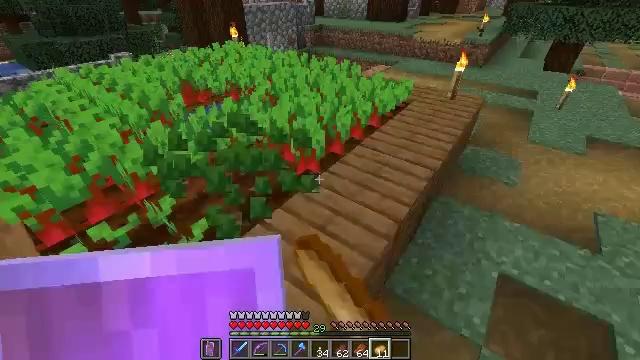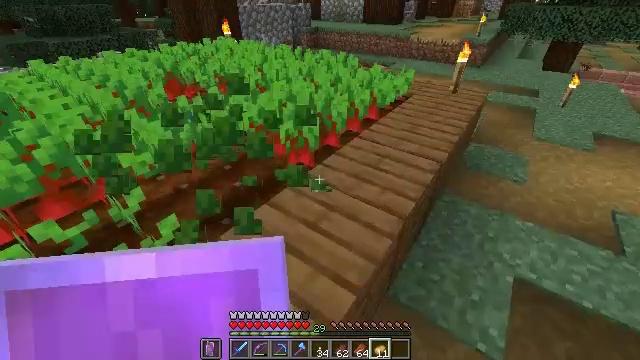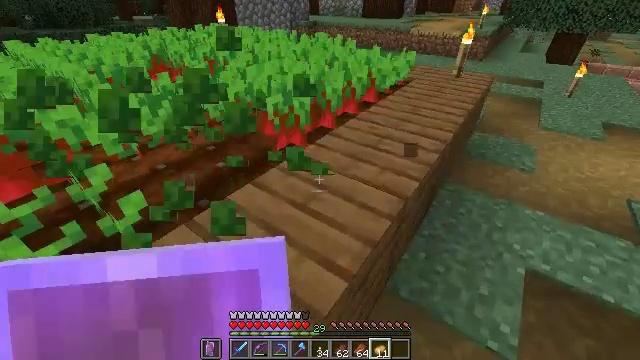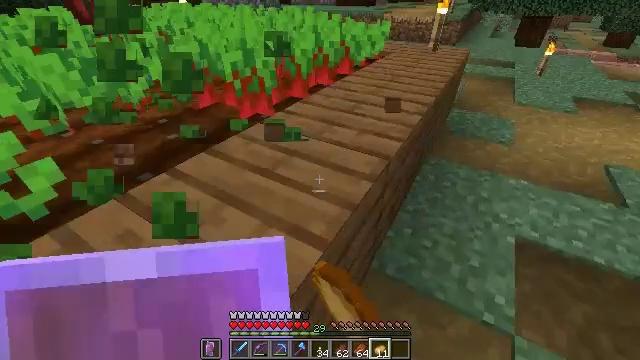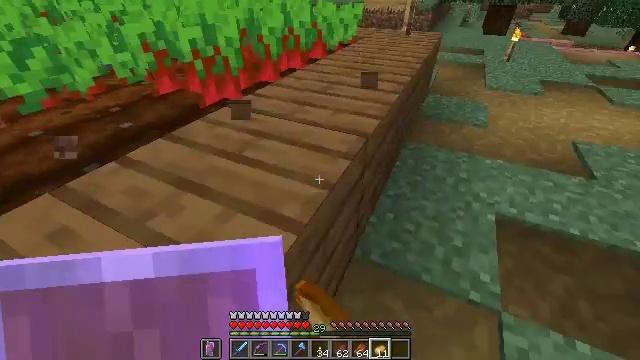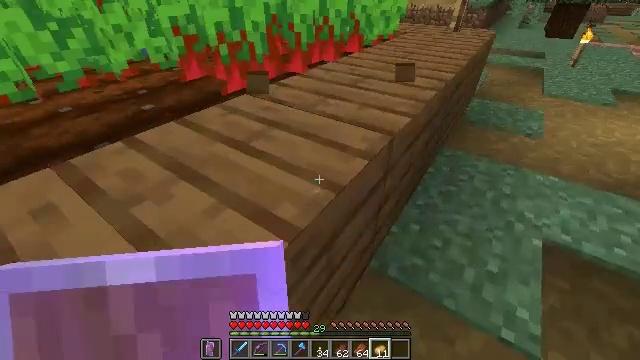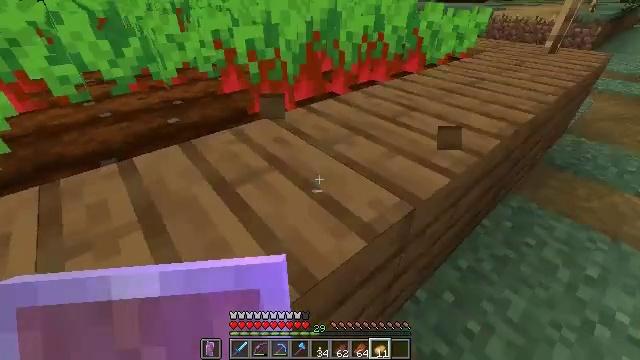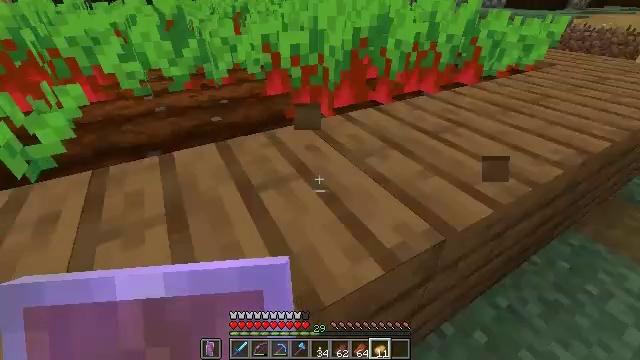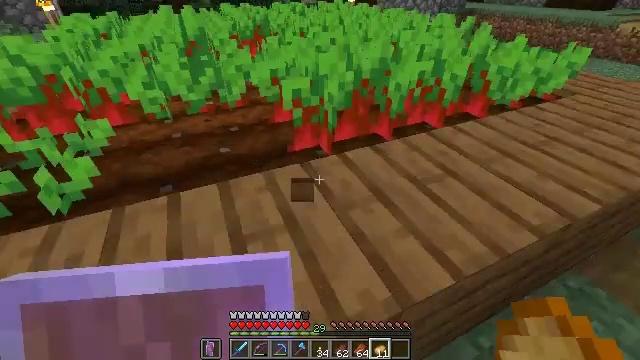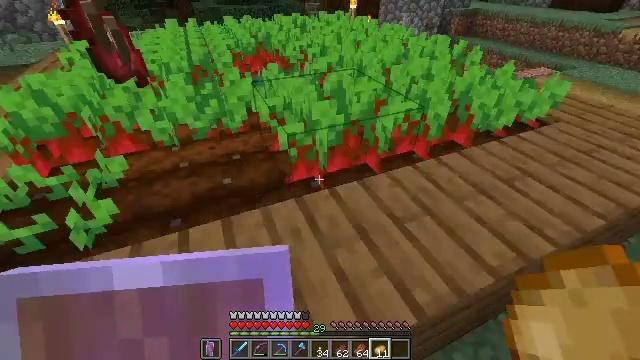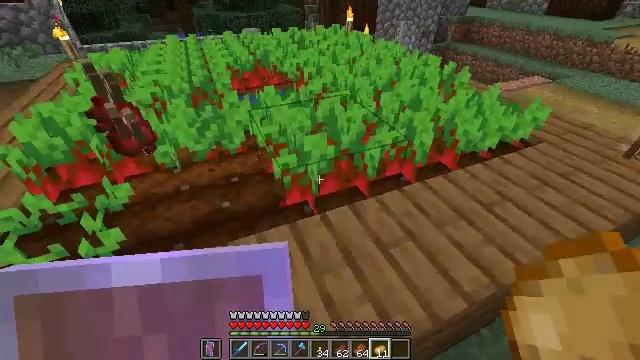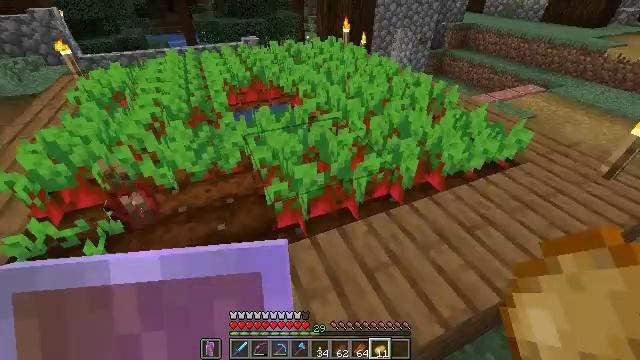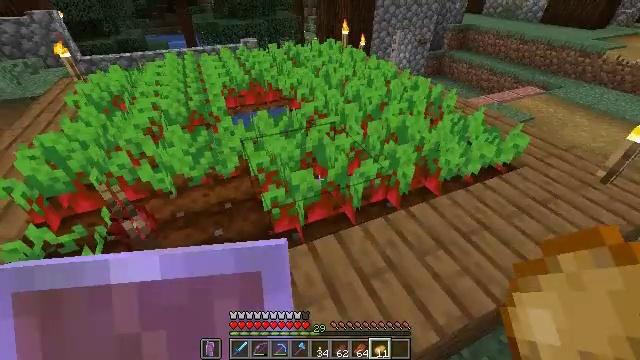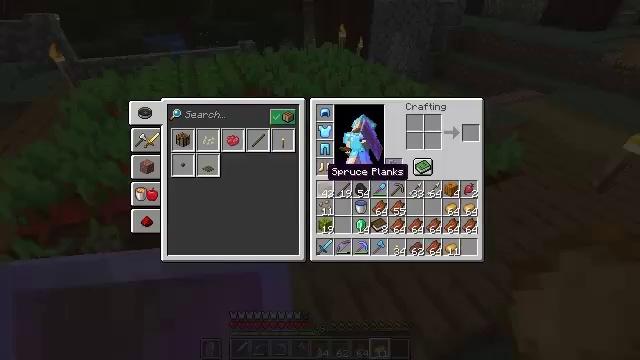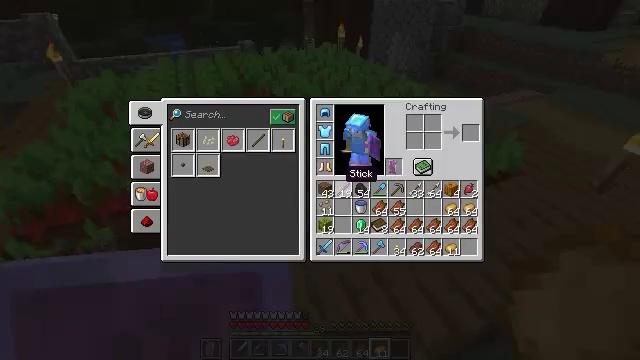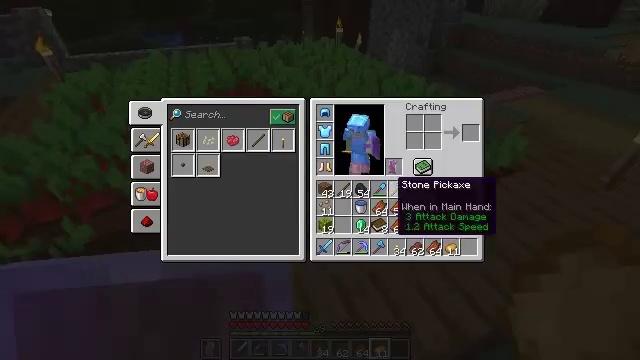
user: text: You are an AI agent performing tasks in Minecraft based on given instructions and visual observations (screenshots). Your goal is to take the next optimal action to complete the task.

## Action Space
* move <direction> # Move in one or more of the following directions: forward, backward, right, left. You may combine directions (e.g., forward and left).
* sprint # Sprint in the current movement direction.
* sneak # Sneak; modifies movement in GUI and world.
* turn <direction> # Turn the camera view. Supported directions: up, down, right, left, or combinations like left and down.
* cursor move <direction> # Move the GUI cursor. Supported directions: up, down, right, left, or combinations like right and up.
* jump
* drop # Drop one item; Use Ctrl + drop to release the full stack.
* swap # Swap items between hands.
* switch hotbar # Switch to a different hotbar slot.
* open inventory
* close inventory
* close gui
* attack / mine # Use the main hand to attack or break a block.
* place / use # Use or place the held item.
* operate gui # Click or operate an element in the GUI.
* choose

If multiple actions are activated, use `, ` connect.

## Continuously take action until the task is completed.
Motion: motion action
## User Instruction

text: Harvest the mature beetroots.
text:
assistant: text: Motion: move forward, turn up
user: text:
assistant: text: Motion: move forward, attack / mine
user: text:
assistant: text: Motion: move forward and move right, turn right, attack / mine
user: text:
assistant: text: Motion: move forward and move right, turn right
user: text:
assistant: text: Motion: move forward and move right, turn left
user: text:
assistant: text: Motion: move forward, turn left and up
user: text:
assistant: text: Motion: move forward, turn left
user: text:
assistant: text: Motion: move forward, turn left and down, jump
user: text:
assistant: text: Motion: move forward, turn down, jump
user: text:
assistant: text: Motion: move forward
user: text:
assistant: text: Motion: move forward
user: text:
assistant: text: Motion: move forward
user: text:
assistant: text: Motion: move forward, open inventory
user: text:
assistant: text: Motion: cursor move right, open inventory
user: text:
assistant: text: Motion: cursor move right and down
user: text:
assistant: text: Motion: cursor move right and down
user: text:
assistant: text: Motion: cursor move right
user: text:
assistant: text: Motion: sneak, cursor move right
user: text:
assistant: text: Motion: sneak, cursor move left and down
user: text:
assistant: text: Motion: sneak
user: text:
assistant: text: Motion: sneak
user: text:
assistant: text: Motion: sneak
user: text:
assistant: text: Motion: sneak, operate gui
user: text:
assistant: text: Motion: sneak, operate gui
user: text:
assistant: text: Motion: no_op
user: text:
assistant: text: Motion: no_op
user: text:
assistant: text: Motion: turn right and down
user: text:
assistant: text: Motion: turn right and down
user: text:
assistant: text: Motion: no_op
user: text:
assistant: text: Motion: turn right